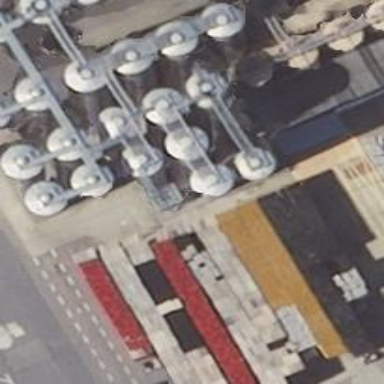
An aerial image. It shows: Storage tank that is man-made.